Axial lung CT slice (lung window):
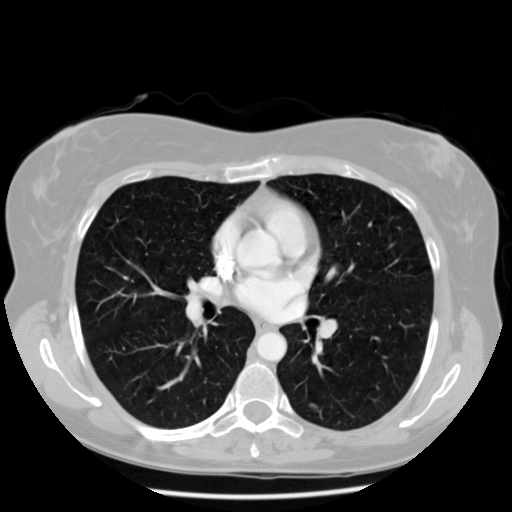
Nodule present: yes
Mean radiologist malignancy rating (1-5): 2.75